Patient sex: F
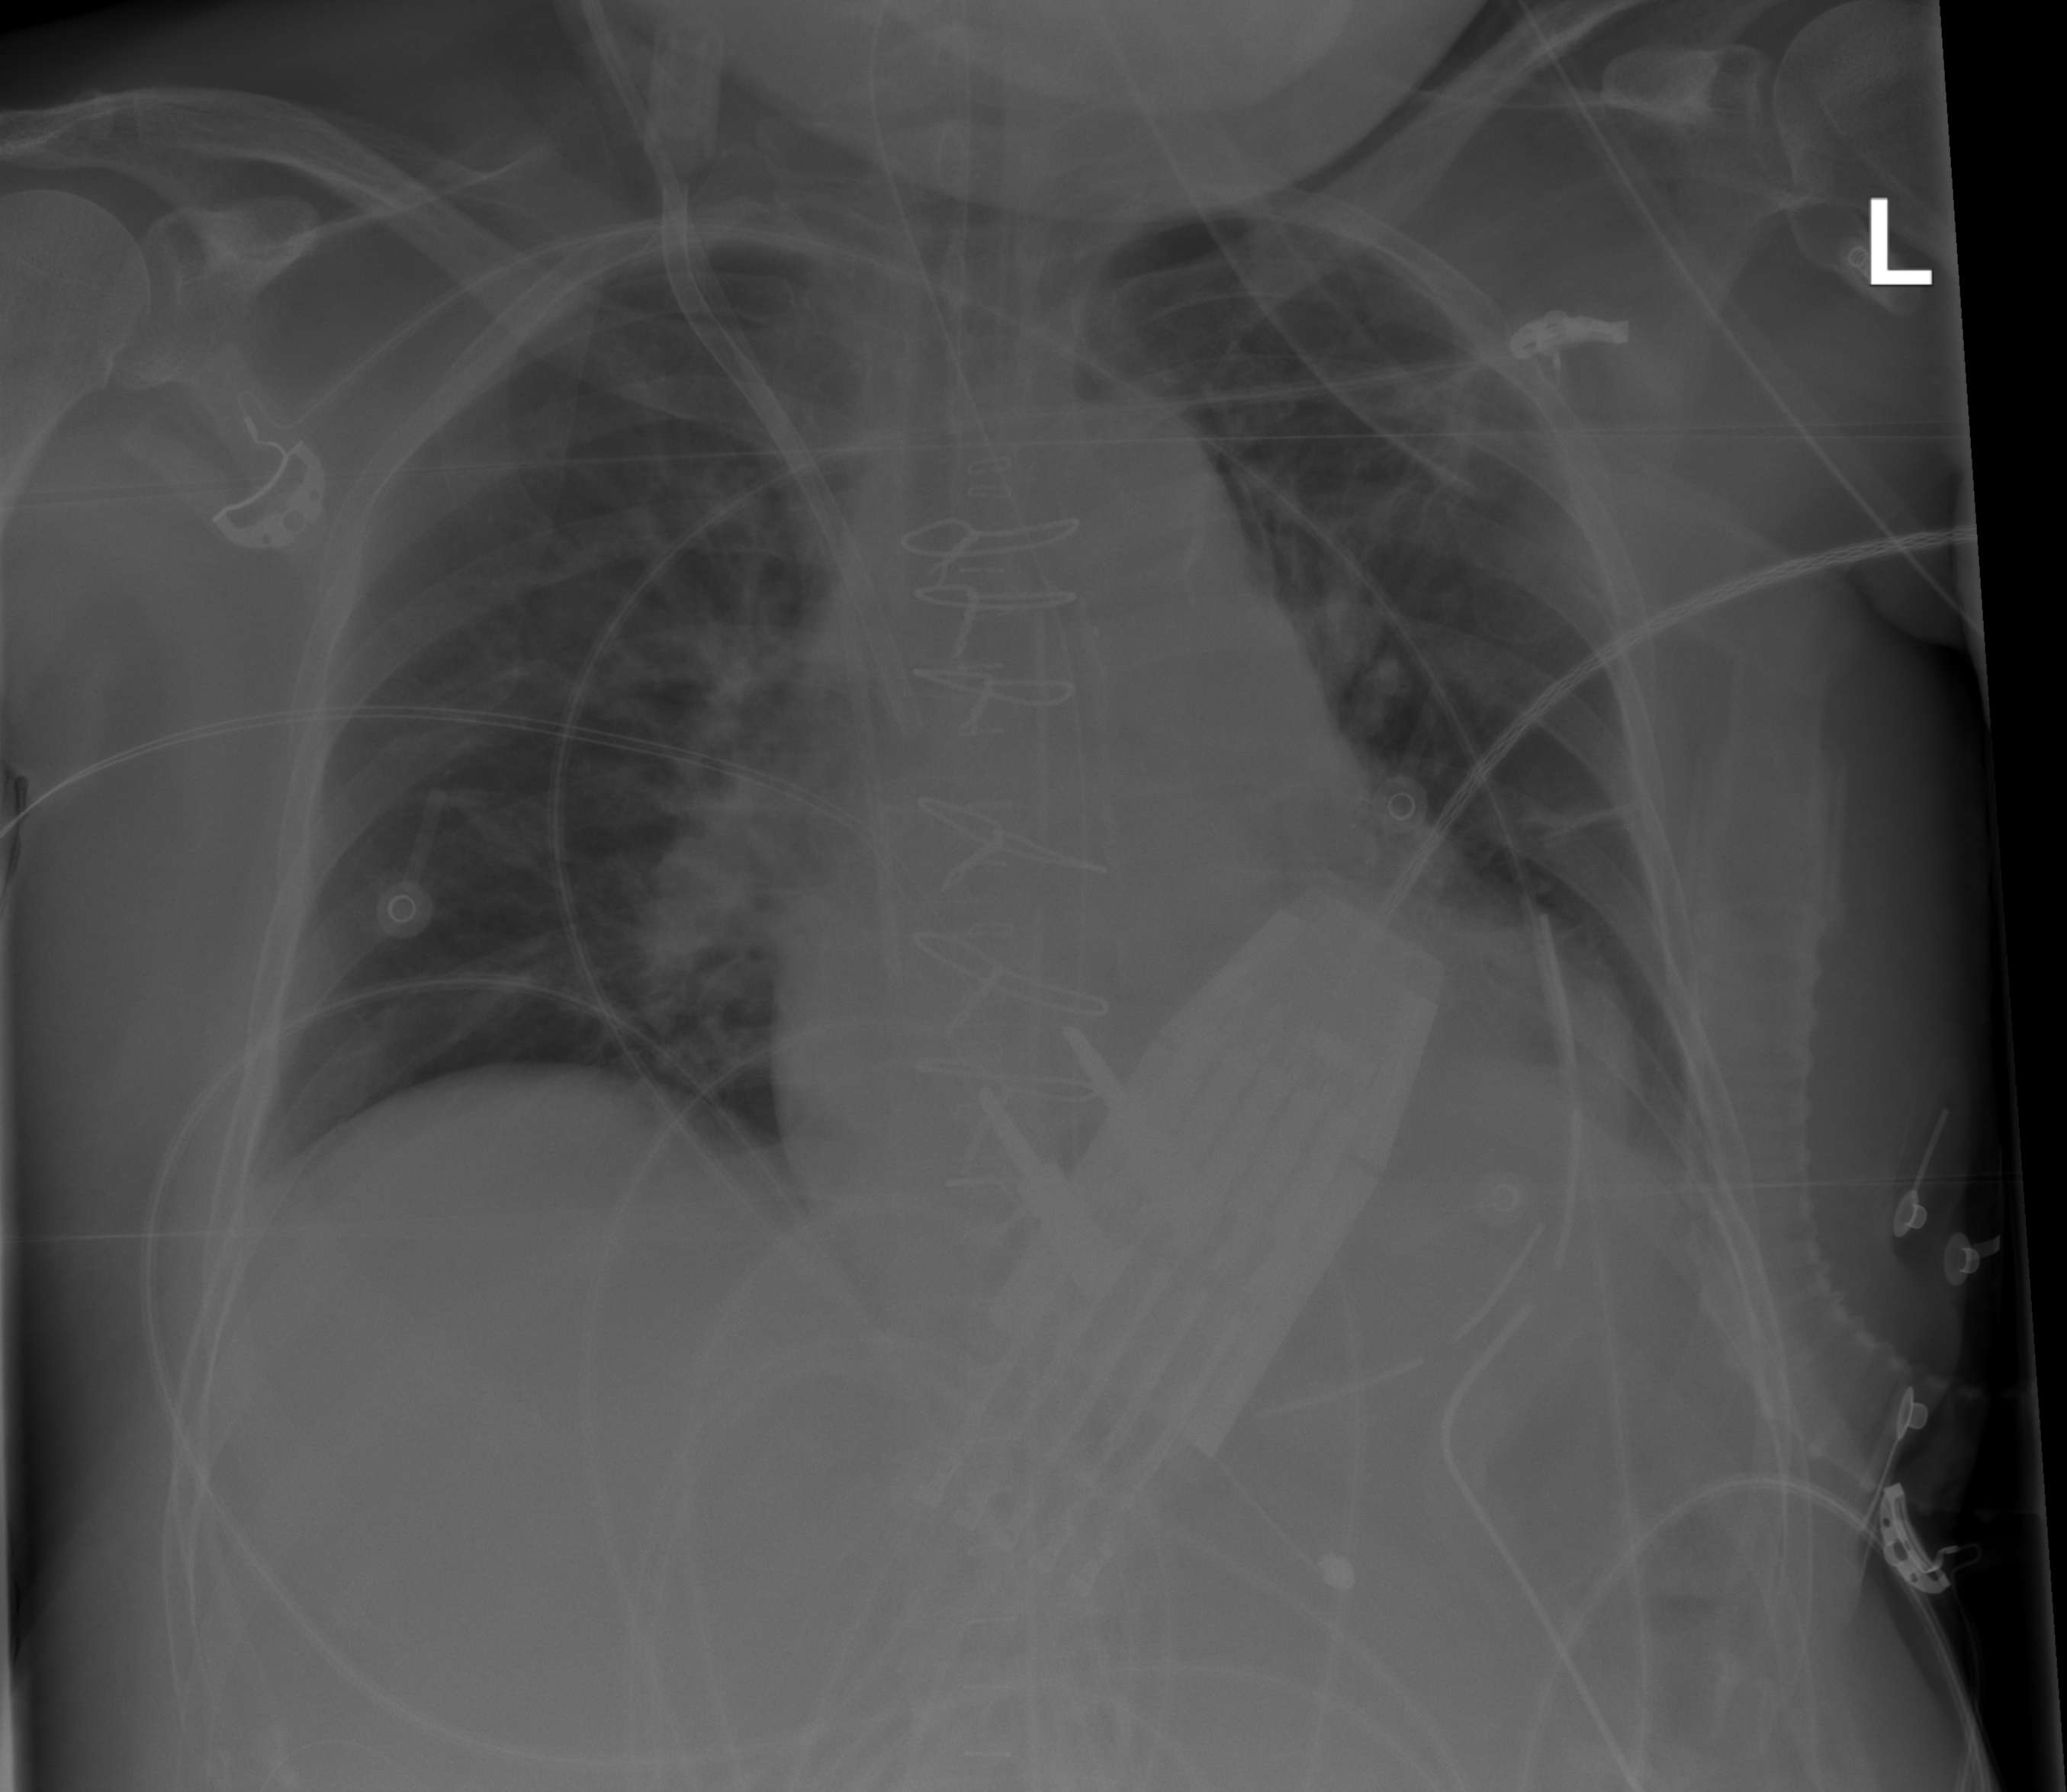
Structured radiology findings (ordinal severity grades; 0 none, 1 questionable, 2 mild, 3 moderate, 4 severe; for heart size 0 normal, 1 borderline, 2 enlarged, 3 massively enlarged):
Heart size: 2
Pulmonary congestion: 0
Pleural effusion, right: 0
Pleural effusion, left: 1
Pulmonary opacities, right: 0
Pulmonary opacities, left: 0
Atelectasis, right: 1
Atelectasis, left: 2